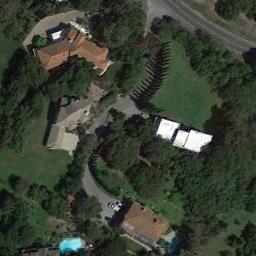
Label: residential